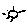
Label: sun